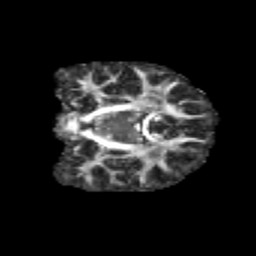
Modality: FA
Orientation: coronal
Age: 10
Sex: female
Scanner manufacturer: siemens
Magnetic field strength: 3 T
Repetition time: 3.8 s
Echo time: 0.07 s